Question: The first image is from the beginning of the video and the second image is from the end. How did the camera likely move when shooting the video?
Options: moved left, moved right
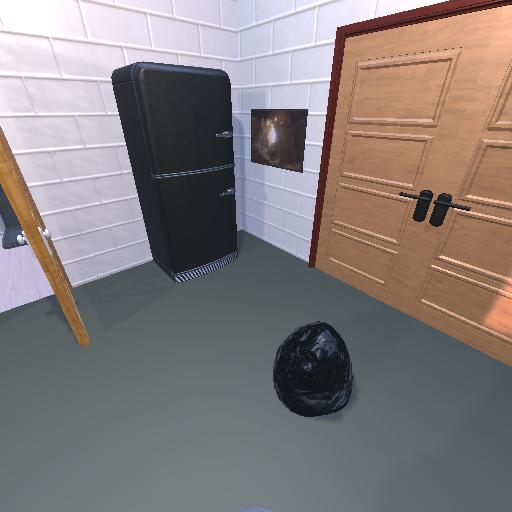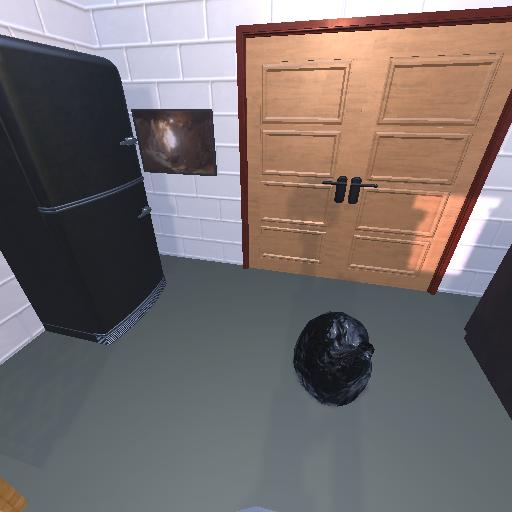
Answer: moved left